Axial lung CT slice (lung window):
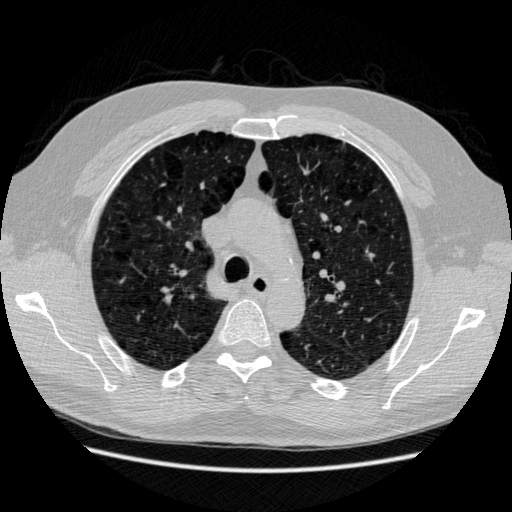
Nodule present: no